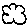
Label: cloud